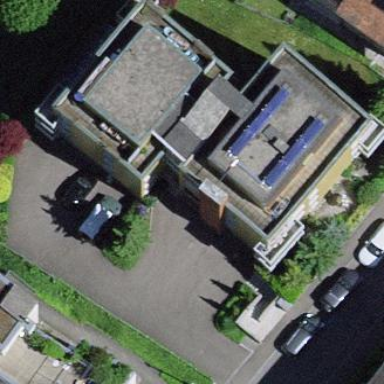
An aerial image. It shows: Image showing building with apartments.